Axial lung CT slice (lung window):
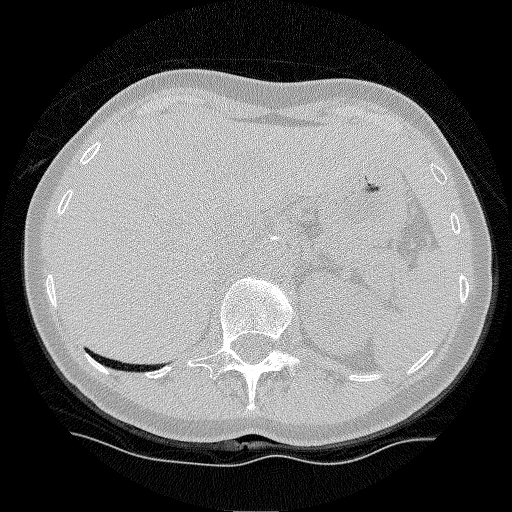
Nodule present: no